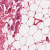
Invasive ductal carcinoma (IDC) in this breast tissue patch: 0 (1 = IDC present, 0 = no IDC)